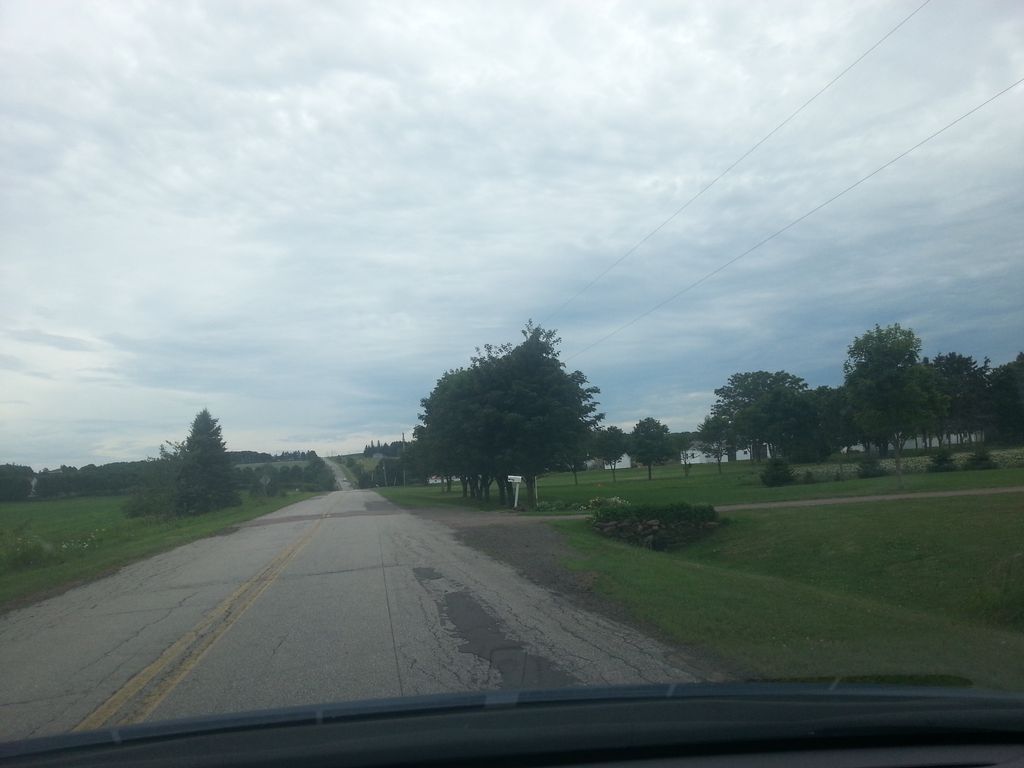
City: charlottetown